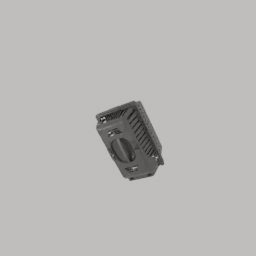
Label: tools